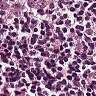
Metastatic tissue present: yes